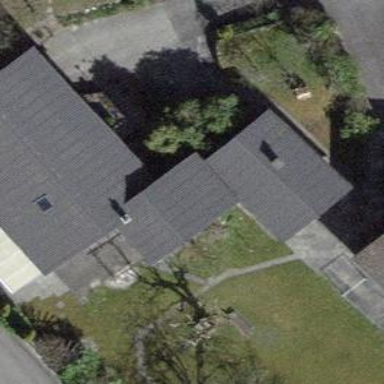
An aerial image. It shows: Building with tiled roof.